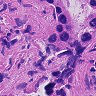
Metastatic tissue present: yes